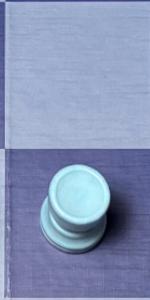
Label: Rook_White